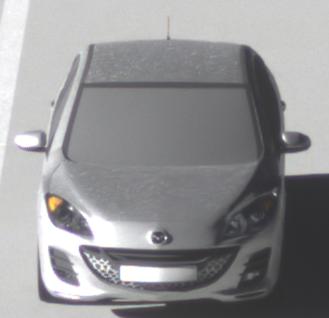
Make: Mazda
Model: 3 1.6
Detailed model: 3 (BL)
Model produced from: 2009/05
Model produced until: 2010/12
Doors: 5
Color: white
Road condition: dry road
Daytime: morning or afternoon
Contrast: high contrast